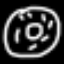
Label: donut